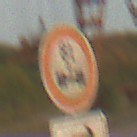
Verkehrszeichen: TatsaechlicheAchslast
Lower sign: RichtungsangabeDurchPfeile5
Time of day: SunriseSunset
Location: Outdoor (Suburban)
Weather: PartlyCloudy
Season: NotSpecified
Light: Natural